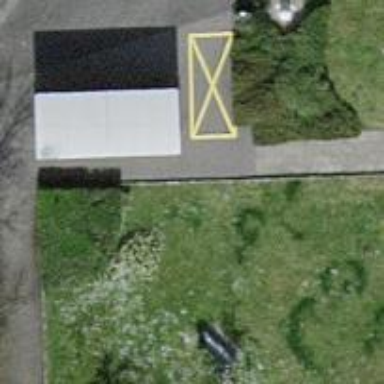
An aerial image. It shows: Lift gate barrier.